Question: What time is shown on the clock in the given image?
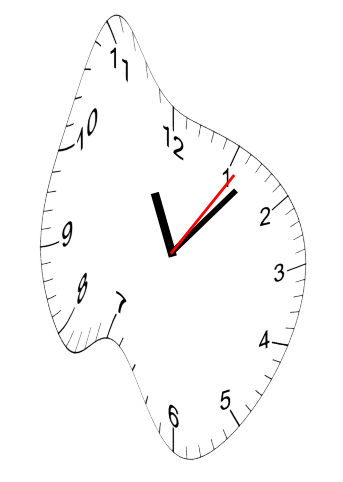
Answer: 11:07:06